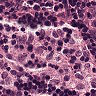
Metastatic tissue present: no